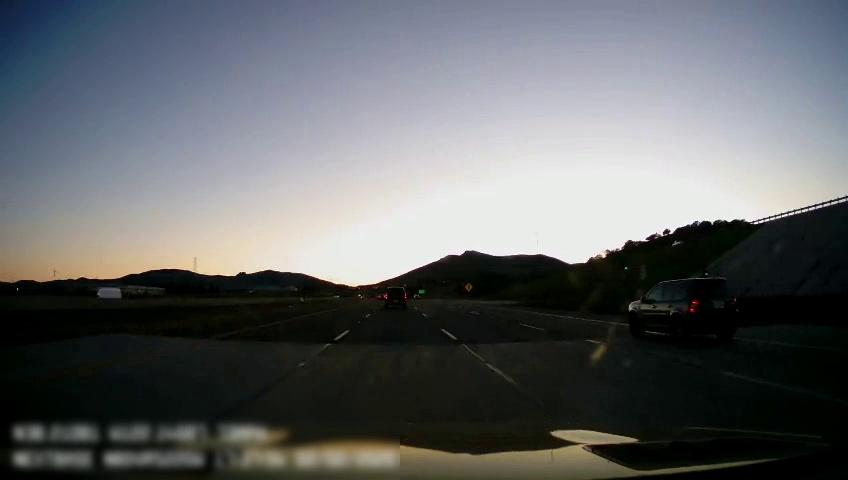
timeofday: Dusk/Dawn/Twilight
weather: Sunny
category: Drivable Space
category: Vehicles | Other LV
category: Vehicles | Car
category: Vehicles | SUV
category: Lanes | Alternate Lane
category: Lanes | Current Lane
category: Lanes | Current Lane
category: Lanes | Alternate Lane
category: Lanes | Alternate Lane